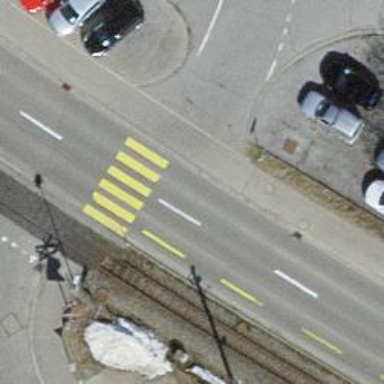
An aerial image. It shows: Uncontrolled zebra crossing with notable zebra markings.